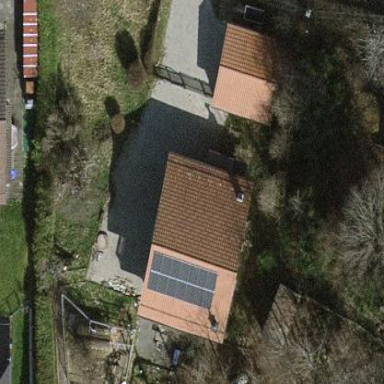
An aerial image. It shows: Simple and straightforward house.